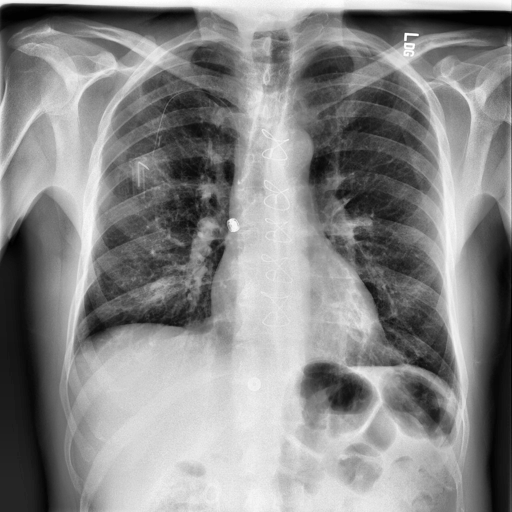
Finding: NORMAL